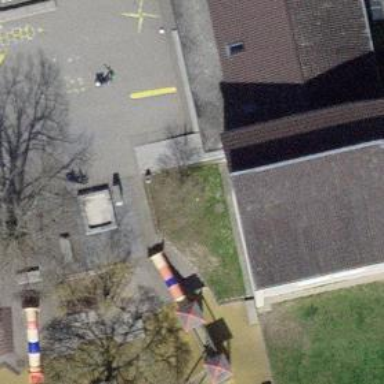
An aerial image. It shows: Disaster help point for emergencies.